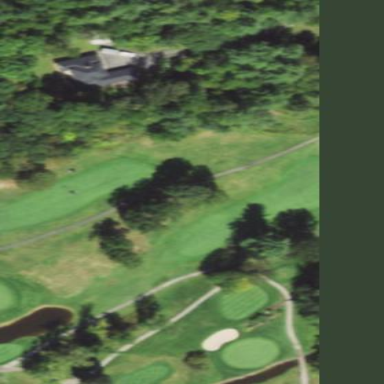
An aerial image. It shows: Golf fairway surrounded by grass.